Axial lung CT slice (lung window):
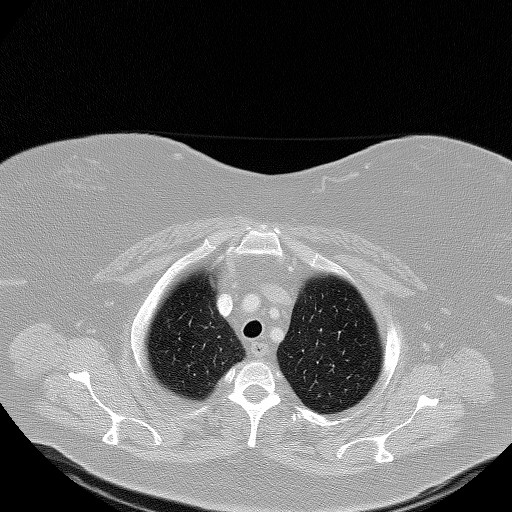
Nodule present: no